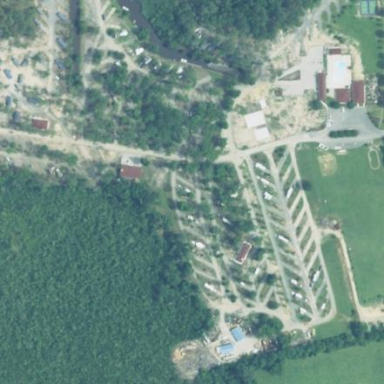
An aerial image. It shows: Caravan site for tourism.